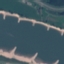
Land use / land cover class: River